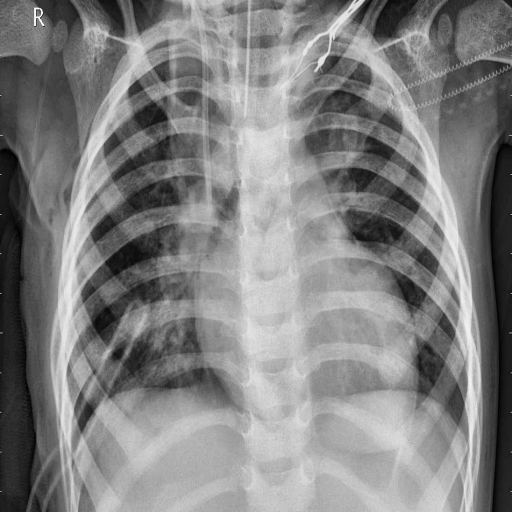
Finding: PNEUMONIA